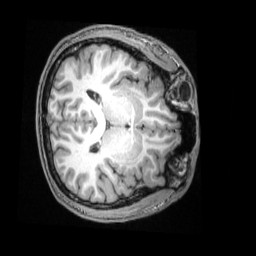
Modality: T1w
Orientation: axial
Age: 21
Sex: male
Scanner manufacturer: siemens
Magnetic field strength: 3 T
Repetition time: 2 s
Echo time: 0.00339 s